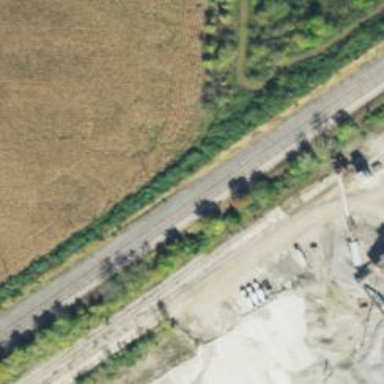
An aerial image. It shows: Railway siding with rails.